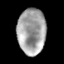
Tissue: skin
Cell type: Epithelial cells
Senescence score: 0.7475
Nuclear area (px): 1271
Mean DAPI intensity: 162.556